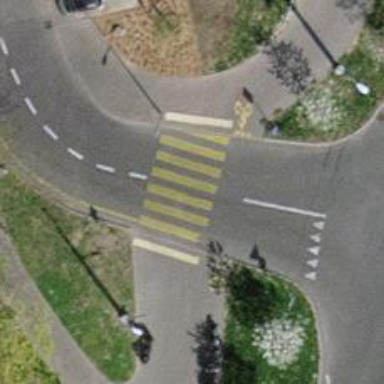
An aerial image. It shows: Zebra crossing for pedestrians.